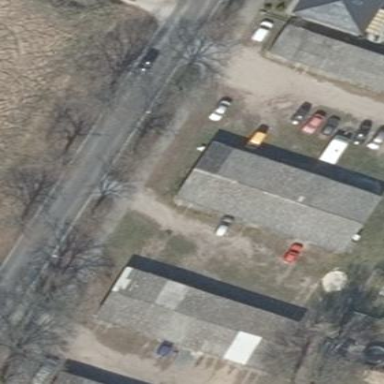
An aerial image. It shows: Group of garages.